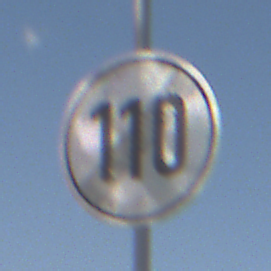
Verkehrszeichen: EndeGeschwindigkeit110
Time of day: Midday
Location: Outdoor (Nature)
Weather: Clear
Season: NotSpecified
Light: Natural